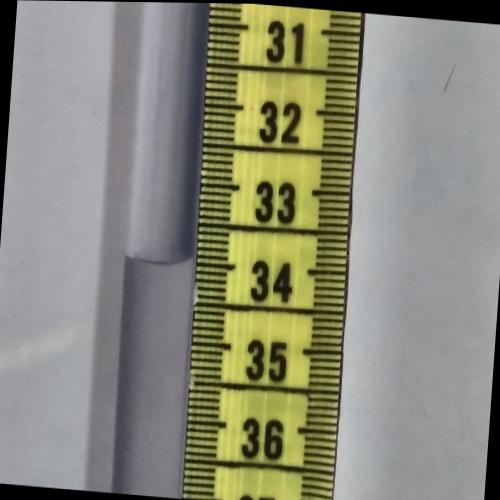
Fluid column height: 34.0 cm